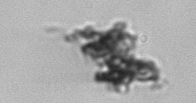
Label: detritus